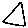
Label: triangle